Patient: sex M, age 44
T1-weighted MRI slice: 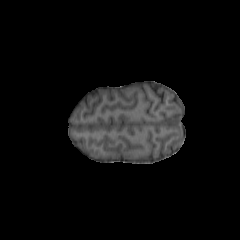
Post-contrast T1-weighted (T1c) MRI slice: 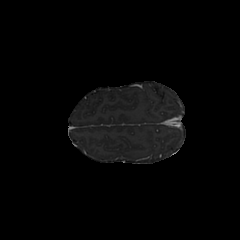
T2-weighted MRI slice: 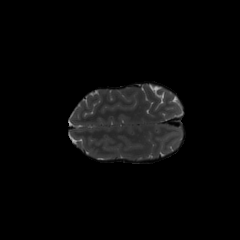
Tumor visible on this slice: no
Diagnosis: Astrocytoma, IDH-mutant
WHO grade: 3